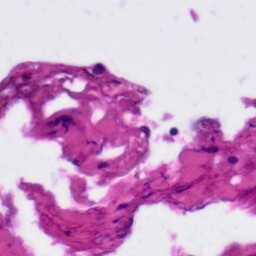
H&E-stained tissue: Tonsil